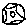
Label: moon